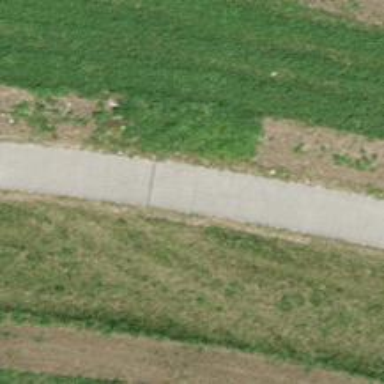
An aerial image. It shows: Track with grade 1 quality.